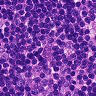
Metastatic tissue present: no